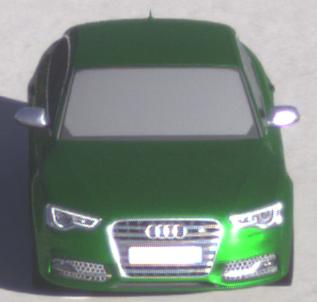
Make: Audi
Model: S5
Detailed model: F5
Model produced from: 2016
Model produced until: 2019
Doors: 2
Color: green
Road condition: dry road
Daytime: morning or afternoon
Contrast: high contrast